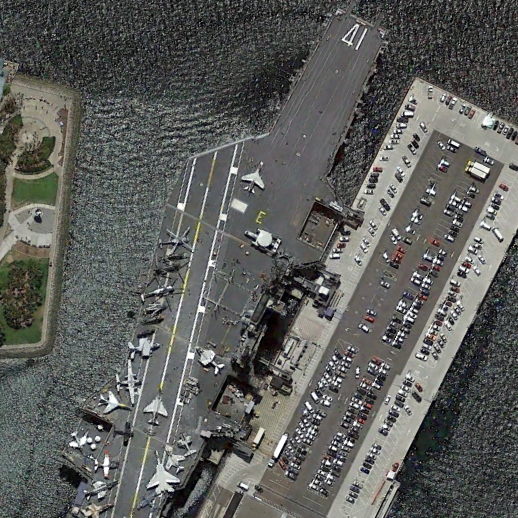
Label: aircraft_carrier